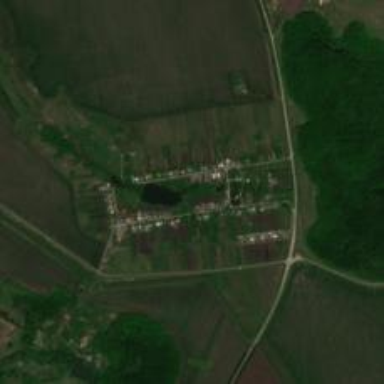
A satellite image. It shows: Village.